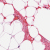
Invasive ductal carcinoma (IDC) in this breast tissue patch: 0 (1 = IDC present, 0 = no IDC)